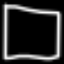
Label: square